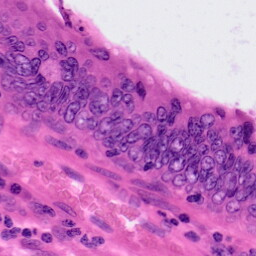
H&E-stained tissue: Colon